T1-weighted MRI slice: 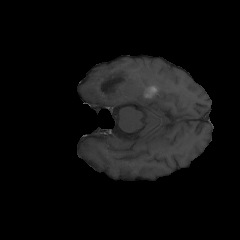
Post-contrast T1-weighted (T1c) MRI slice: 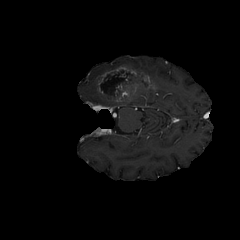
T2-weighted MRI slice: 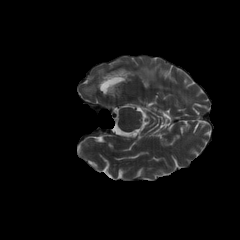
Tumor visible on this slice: yes